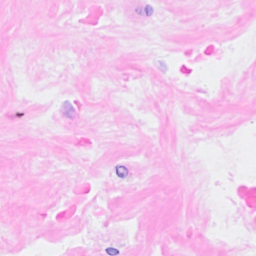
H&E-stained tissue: Breast